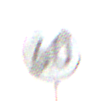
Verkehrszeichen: EndeGeschwindigkeit60
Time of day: SunriseSunset
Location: Outdoor (Nature)
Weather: PartlyCloudy
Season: NotSpecified
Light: Natural